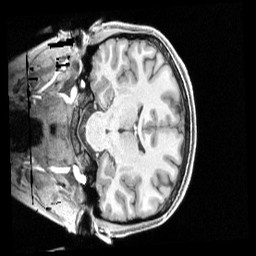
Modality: T1w
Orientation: coronal
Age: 22
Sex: female
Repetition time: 2.4 s
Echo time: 0.00222 s